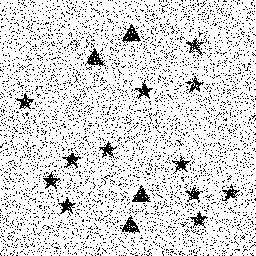
Squares: 0
Triangles: 4
Stars: 12
Total shapes: 16